Question: I'm adding a UIScrollView to the reusable view I'm making and then adding that reusable view to a UIViewController.
In my reusable view I'm adding UIViews to the UIScrollView :
'''
int yLocation = 20;
for (int i= 0 ; i < 5; i++) {
UIView *tempView = [[offerCell alloc]initWithDelegate:self];
tempView.frame = CGRectMake(5, yLocation, 290.0F, 70.0F);
yLocation += 90;
[self.scrollView addSubview:tempView];
UILabel *tempLabel = [tempView viewWithTag:1000];
tempLabel.text = [NSString stringWithFormat:@"Label Number %d" , i];
[tempLabel sizeThatFits:CGSizeMake(1000, 1000)];
}
self.scrollView.contentSize = CGSizeMake(self.scrollView.frame.size.width, yLocation);
'''
Then I'm adding the UIView to my UIViewController
'''
UIView *tempView = [[BuyTokensView alloc] initWithDelegate:self andViewController:self];
[self.view addSubview:tempView];
CGPoint point = CGPointMake(10, 0);
tempView.center = point;
'''
The view is shown correctly but I can't scroll the UIScrollView. My UIScrollView height is smaller than the Height I'm assigning in ContentSize, so why can't I scroll?
Here is a picture of the UIViewController:

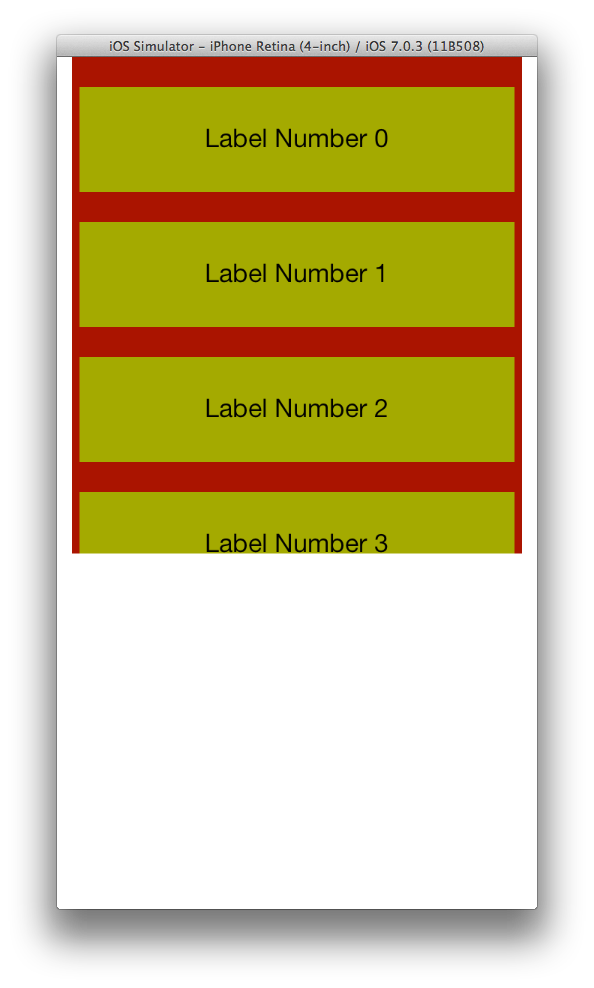
Answer: Either you can try to disable autolayout or use the strategies in this technical note:
<URL>